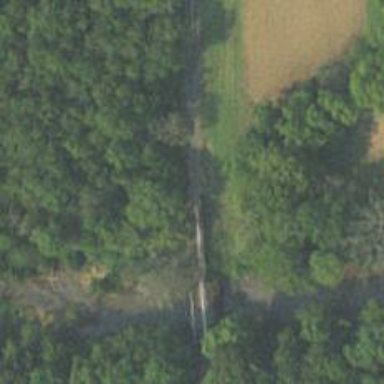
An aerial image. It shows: Unclassified road on bridge.